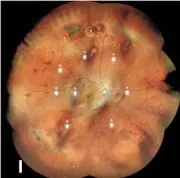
At two weeks after PR treatment , respectively.
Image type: ophthalmic_imaging (fundus_photograph)